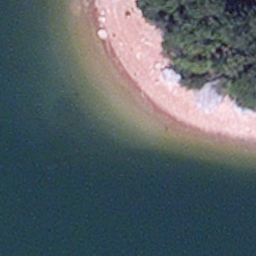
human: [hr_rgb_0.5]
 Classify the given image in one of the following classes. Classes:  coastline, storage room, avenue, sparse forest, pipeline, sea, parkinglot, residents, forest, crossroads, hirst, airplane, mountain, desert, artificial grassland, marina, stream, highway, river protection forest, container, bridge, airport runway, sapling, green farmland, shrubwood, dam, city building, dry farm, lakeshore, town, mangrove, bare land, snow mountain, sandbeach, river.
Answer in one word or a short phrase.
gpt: lakeshore